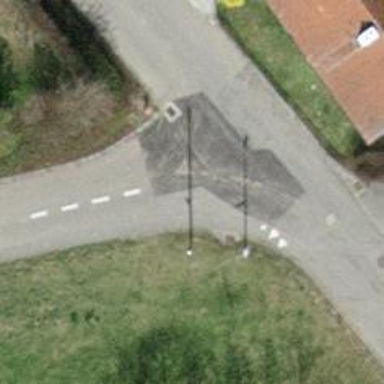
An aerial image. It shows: Road with "give way" sign.